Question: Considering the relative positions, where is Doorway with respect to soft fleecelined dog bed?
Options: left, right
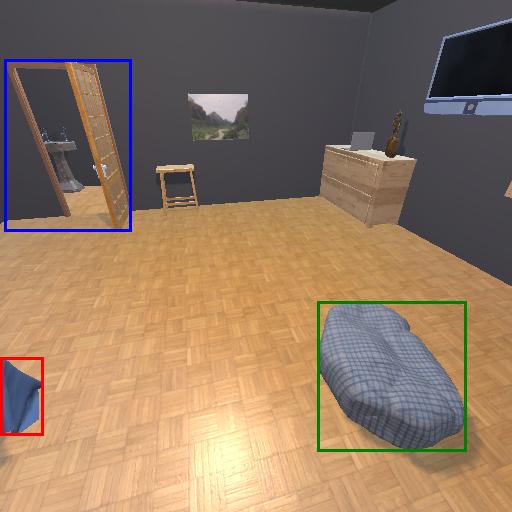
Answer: left